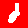
Digit: 2